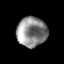
Tissue: prostate
Cell type: T cells
Senescence score: 0.6869
Nuclear area (px): 875
Mean DAPI intensity: 138.311